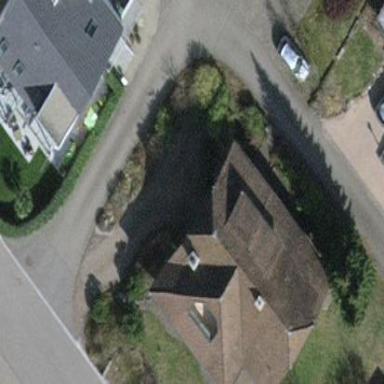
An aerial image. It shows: Detached building.